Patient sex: F
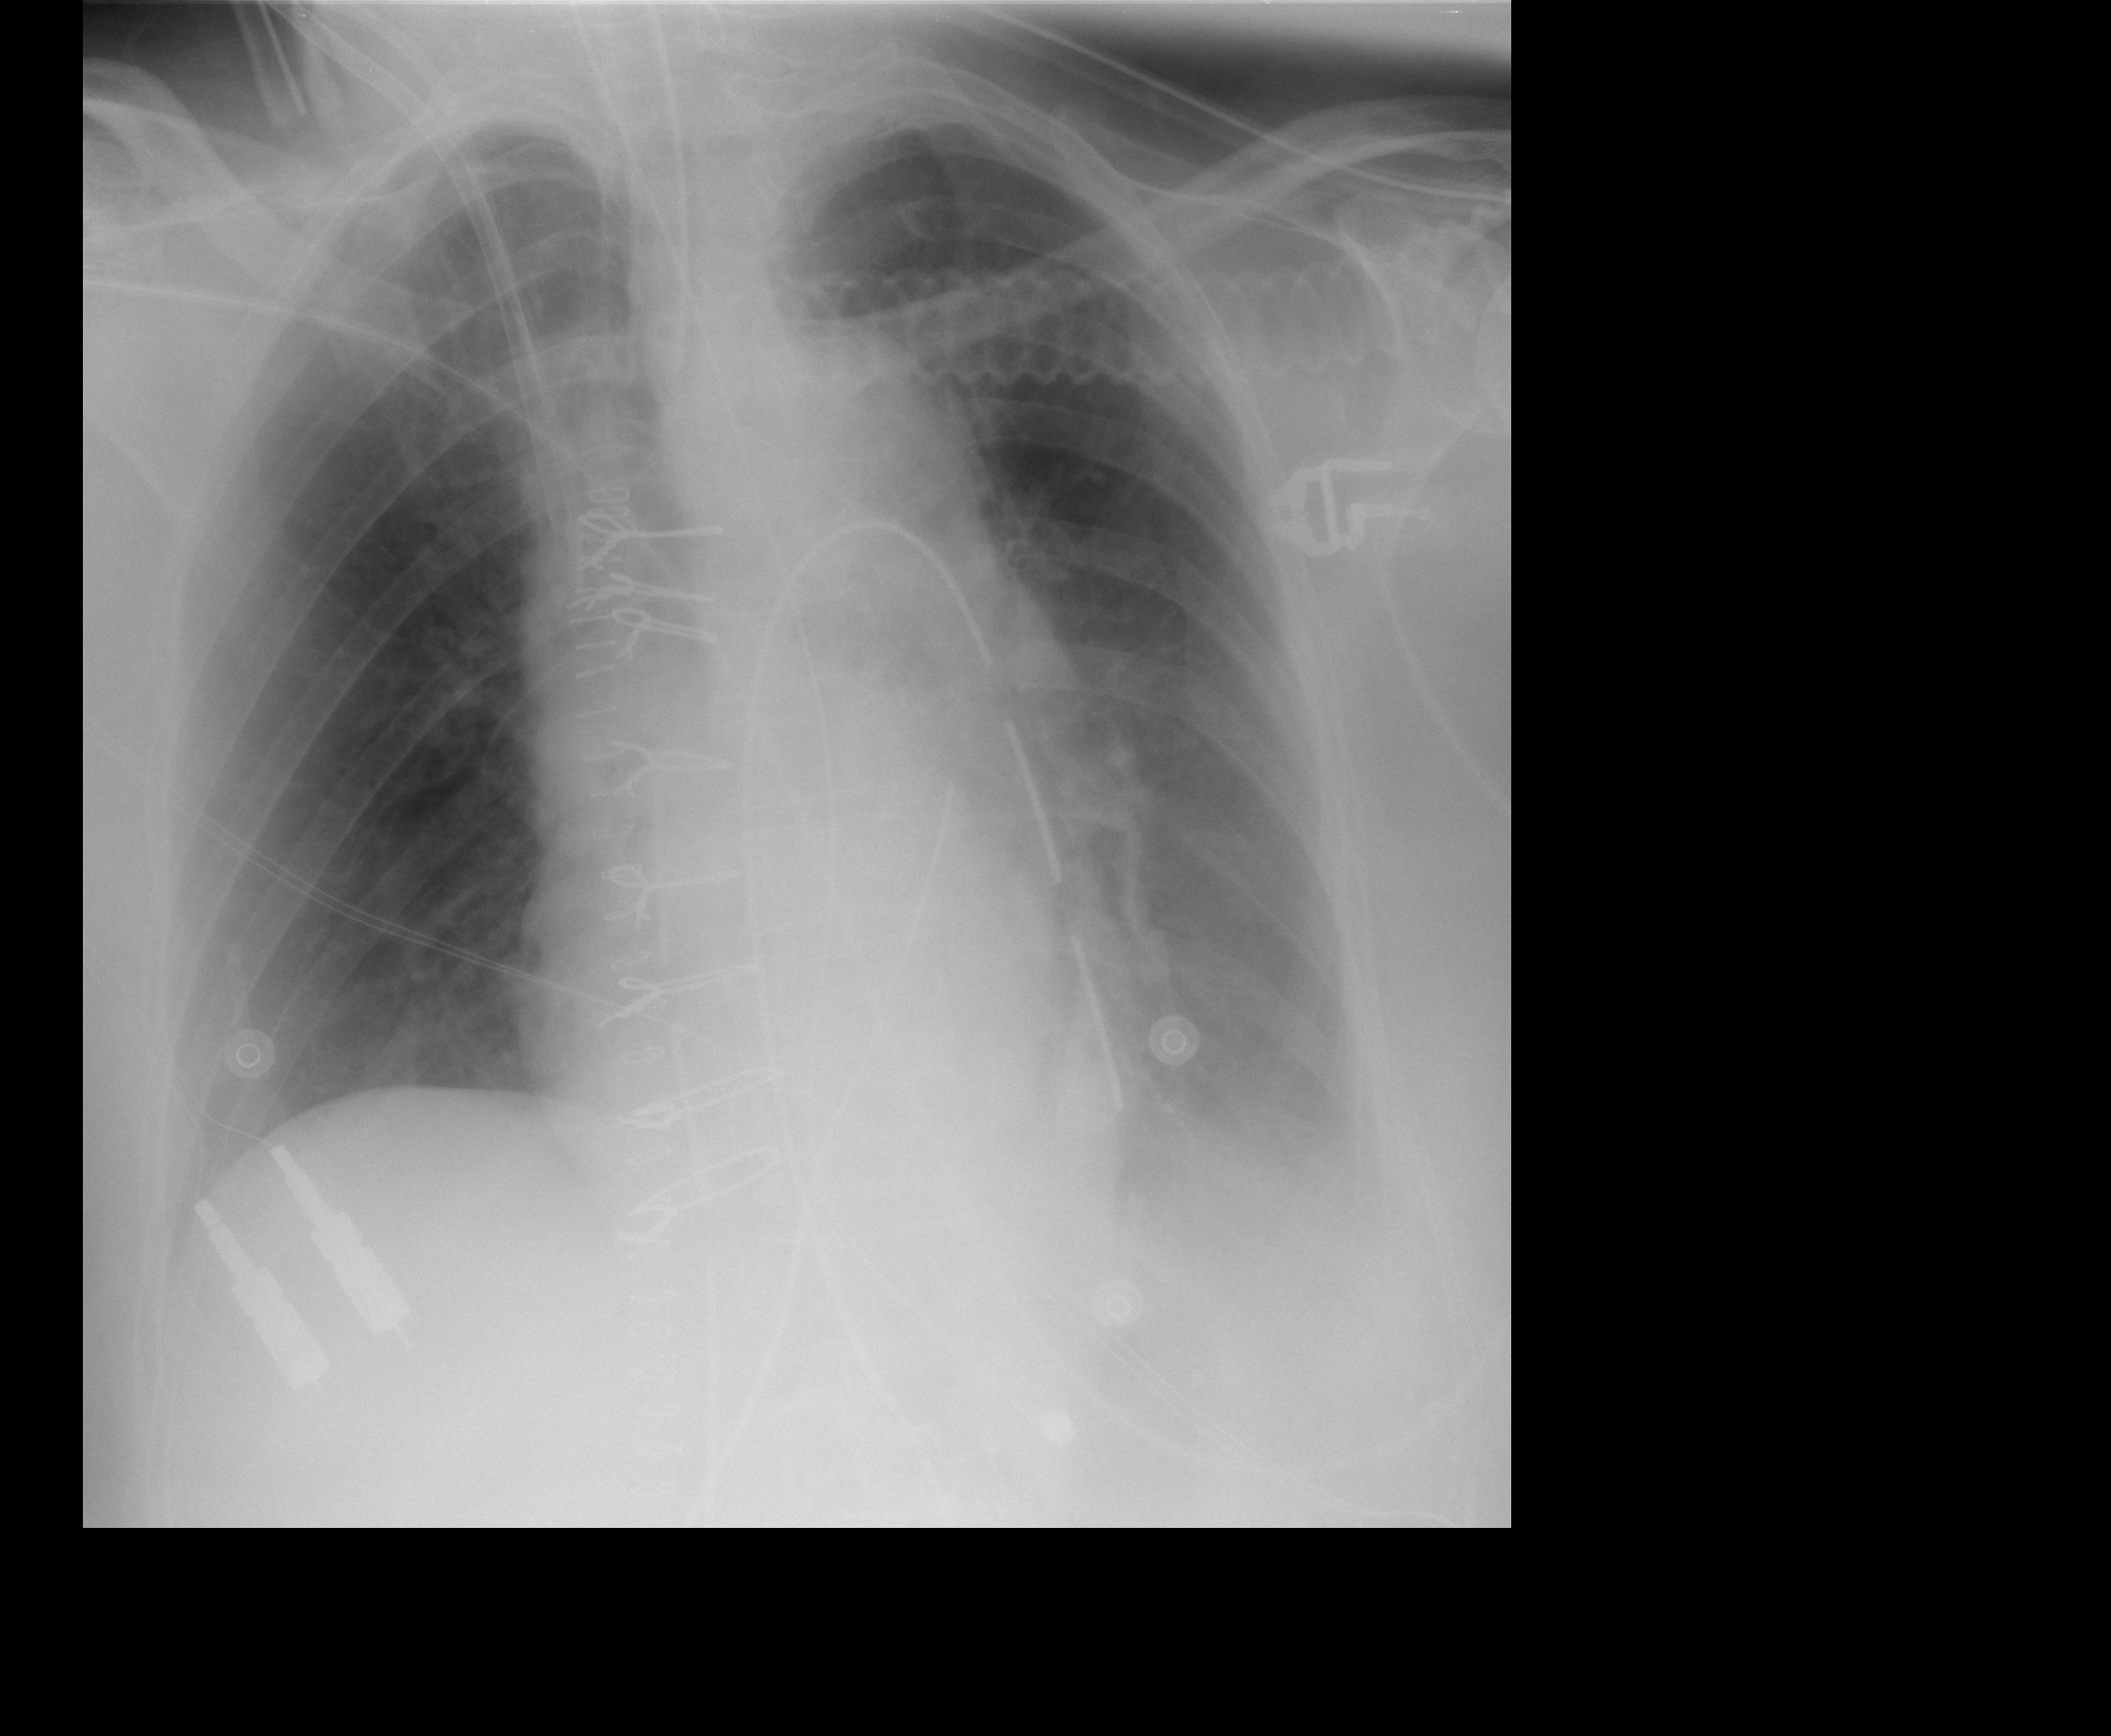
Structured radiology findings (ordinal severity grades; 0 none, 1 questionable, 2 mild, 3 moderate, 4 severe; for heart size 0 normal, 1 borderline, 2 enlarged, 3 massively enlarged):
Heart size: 0
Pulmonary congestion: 0
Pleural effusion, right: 0
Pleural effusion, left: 2
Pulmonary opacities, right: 0
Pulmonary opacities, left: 0
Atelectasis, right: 0
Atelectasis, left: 2